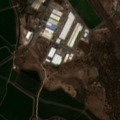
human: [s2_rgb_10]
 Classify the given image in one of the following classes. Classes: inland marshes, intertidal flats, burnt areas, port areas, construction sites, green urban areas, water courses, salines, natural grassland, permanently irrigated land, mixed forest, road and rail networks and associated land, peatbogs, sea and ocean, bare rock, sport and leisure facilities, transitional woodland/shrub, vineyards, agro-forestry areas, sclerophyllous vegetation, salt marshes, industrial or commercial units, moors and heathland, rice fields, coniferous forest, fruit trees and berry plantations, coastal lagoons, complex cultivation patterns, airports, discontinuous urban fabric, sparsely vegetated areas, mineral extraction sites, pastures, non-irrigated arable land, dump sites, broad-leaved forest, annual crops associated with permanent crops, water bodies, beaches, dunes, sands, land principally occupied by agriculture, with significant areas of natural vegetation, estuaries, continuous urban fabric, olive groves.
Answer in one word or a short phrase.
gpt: industrial or commercial units, permanently irrigated land, rice fields, complex cultivation patterns, mixed forest